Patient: sex M, age 57
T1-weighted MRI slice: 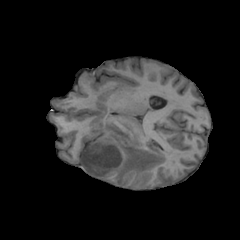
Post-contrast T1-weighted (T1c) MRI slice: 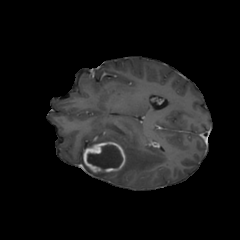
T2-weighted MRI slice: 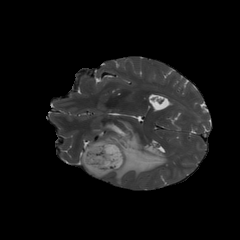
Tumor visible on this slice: yes
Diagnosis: Glioblastoma, IDH-wildtype
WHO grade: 4